A bearing vibration time series has been folded into this square grayscale image, one row per segment of consecutive samples. What is the most likely bearing condition (normal, inner_race, outer_race, ball)?
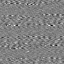
Answer: ball